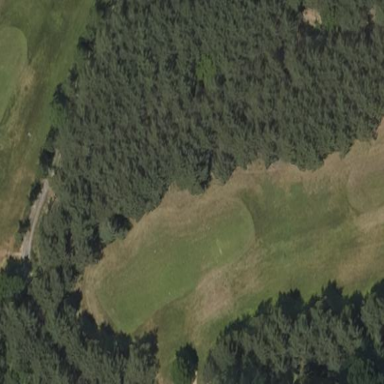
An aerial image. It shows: Golf tee.